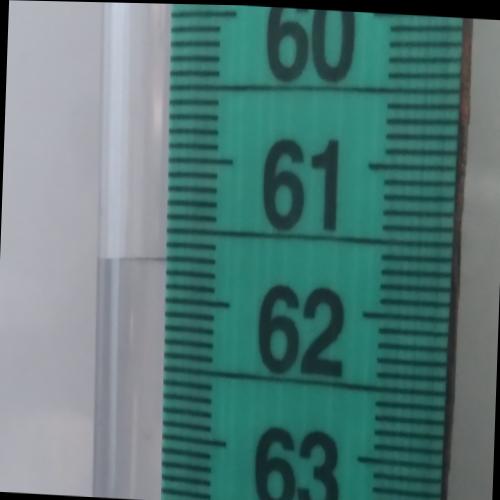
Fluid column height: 61.7 cm